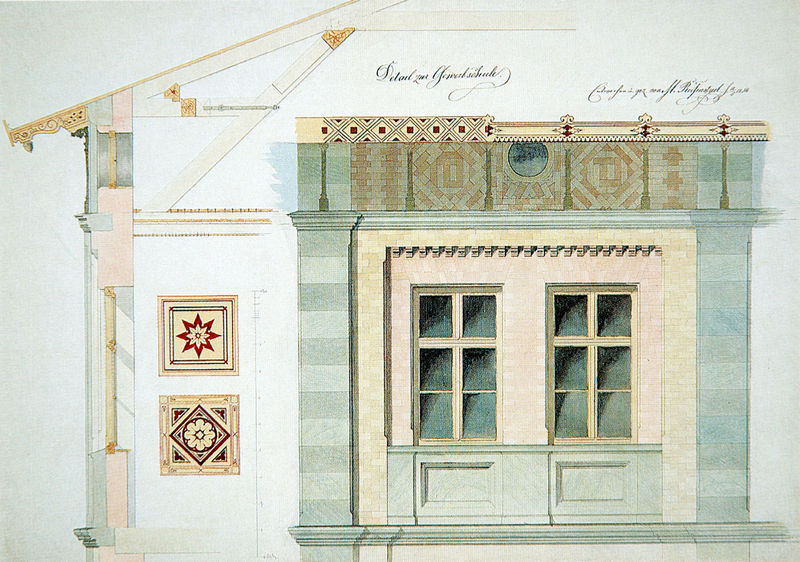
Titel: Entwurf zu einer Landwirtschafts- und Gewerbeschule in München - Details
Künstler: Michael Reiffenstuel
Standort: München
Institution: Architekturmuseum der Technischen Universität
Schlagwörter: blau, dunkel, schatten, weiß, aquarell, gelb, grün, ocker, ausschnitt, blume, braun, fenster, grau, hell, licht, marmor, skizze, säule, säulen, tür, türkis, zeichen, zeichnung, dach, gebäude, haus, rot, schloss, beige, karo, muster, ornament, wand, architektur, rahmen, sockel, stein, felder, boden, gold, klassizismus, frontal, rosa, kreis, keramik, hellblau, balkon, farbig, schrift, papier, ansicht, fassade, studie, hellbraun, giebel, mauer, sprossenfenster, ziegel, farbe, linien, backstein, pilaster, rand, dekoration, detail, inschrift, ornamente, verzierung, transparent, zinnen, eingang, orientalisch, rechteck, stern, rundfenster, balustrade, linie, mauerwerk, druck, schnitt, sterne, gebilde, stich, titel, fliesen, text, beschriftung, koloriert, fliese, kachel, kacheln, mosaik, entwurf, fragment, fries, raute, sims, gesims, frontalansicht, rosette, gitterfenster, portikus, simse, konstruktion, gärtner, schräge, plan, kassetten, fresko, ausriss, fenstersprossen, querschnitt, wohnen, quadrat, durchbrochen, spruch, handschrift, holzbalken, dachrinne, geschoss, nürnberg, gebälk, dachgeschoss, dachschräge, riss, aufriss, nischen, etage, architekturzeichnung, schreibschrift, traufe, zahnschnitt, bauskizze, beschriftet, first, fensterfront, obergeschoss, anmerkungen, szizze, einrahmung, dacg, aquarel, beisge, bleu, bordäre, chamois, gebäudestudie, herrschaftshaus, holzverzierung, kalligraphie, schönschrift, senkrechte, traufgesims, technische zeichnung, dachvorsprung, fensrer, arichtektur, dah, lümmel, musterbeispiele